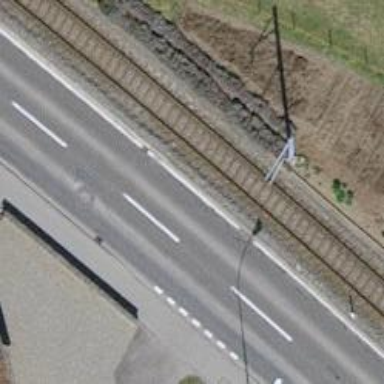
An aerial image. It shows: Single railway track with electrified contact line.